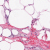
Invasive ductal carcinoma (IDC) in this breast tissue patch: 0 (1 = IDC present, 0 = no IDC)